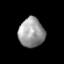
Tissue: prostate
Cell type: T cells
Senescence score: 0.3571
Nuclear area (px): 731
Mean DAPI intensity: 155.305